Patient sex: M
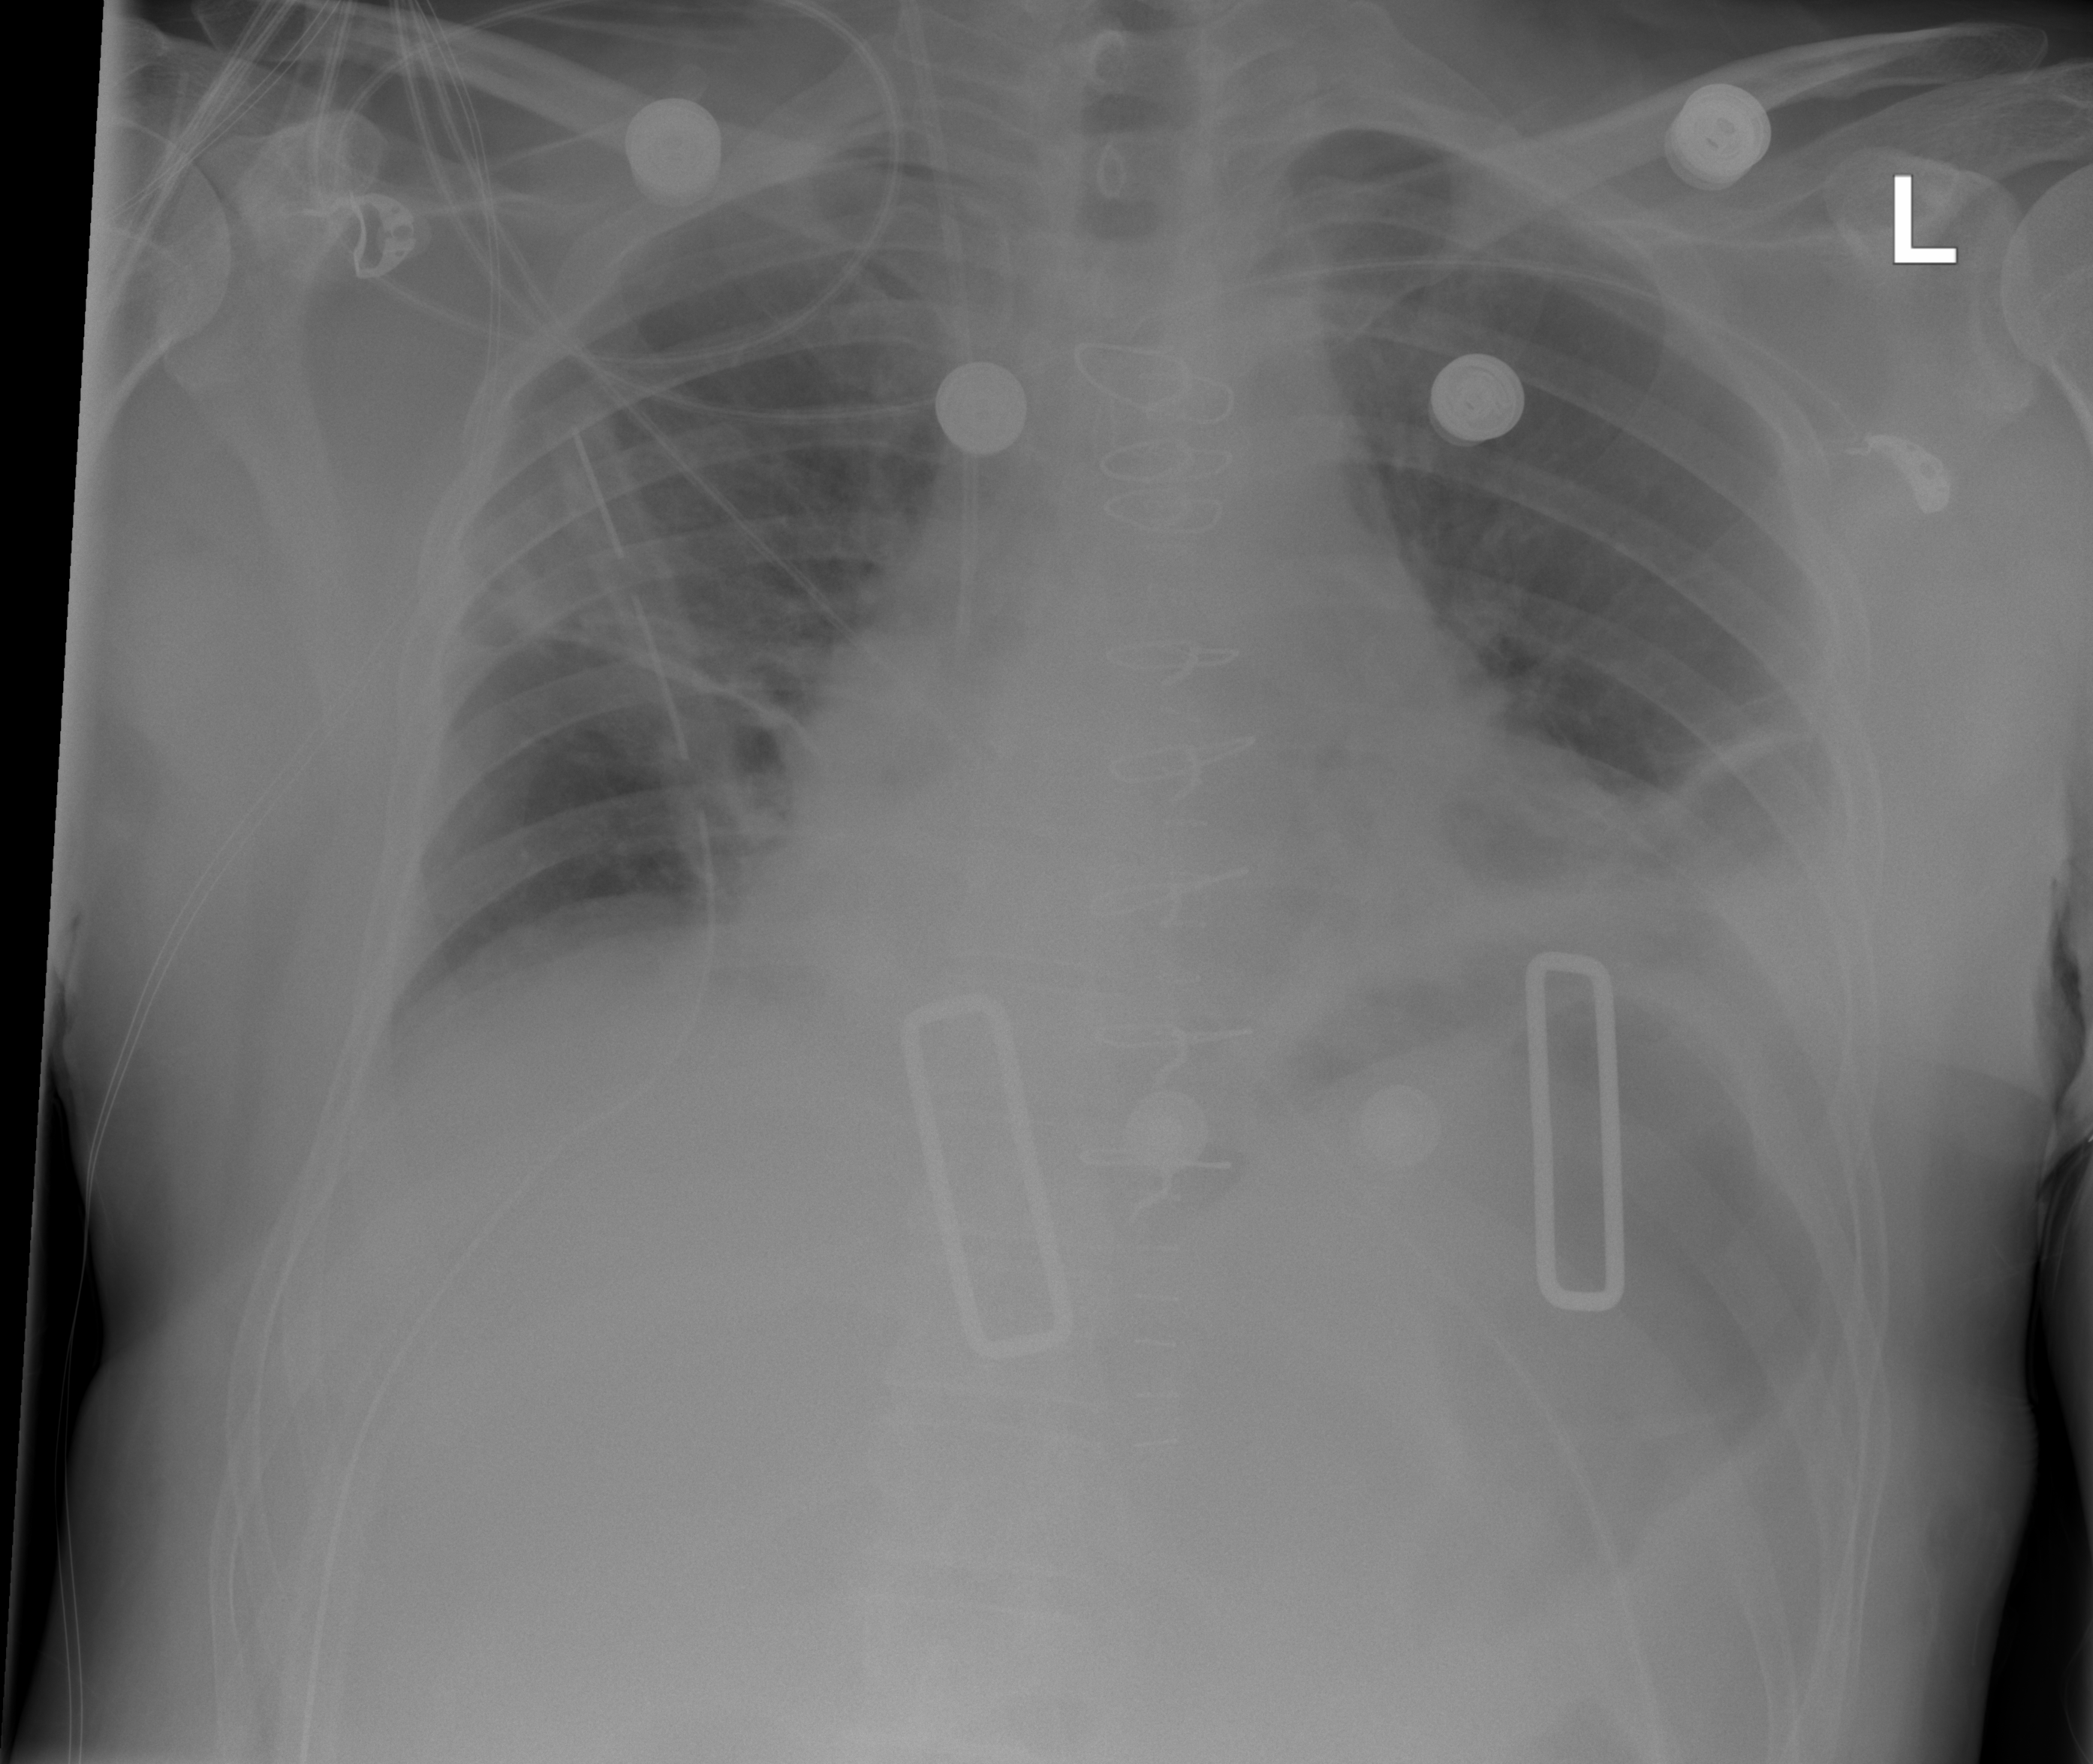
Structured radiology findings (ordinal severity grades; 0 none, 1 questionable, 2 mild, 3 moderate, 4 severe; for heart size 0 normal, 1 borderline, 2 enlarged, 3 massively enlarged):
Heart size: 0
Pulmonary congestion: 0
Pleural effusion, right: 0
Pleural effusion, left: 2
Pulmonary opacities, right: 0
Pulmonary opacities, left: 0
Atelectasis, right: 1
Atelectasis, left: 2